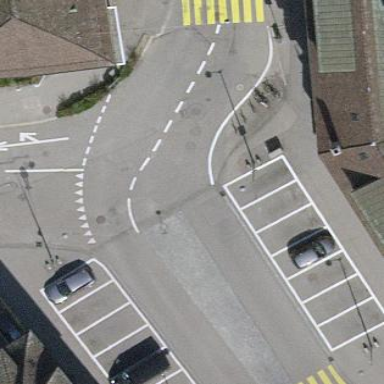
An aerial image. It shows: Street side parking area.